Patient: sex F, age 68
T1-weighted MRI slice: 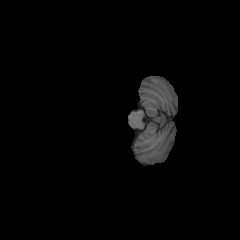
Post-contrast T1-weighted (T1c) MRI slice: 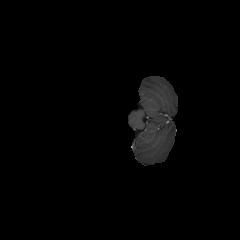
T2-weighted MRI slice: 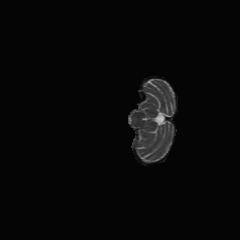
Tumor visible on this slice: no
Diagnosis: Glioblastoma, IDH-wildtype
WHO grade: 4